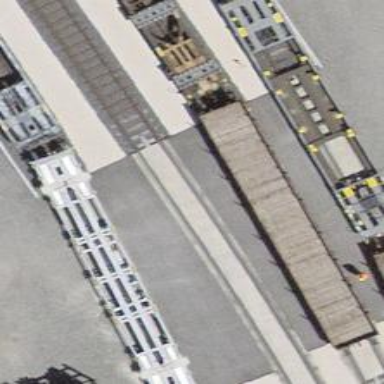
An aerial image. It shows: Yard with one track.